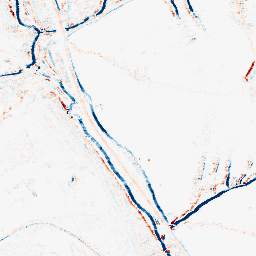
Category: morphological
Decomposition family: morphological_rect
Decomposition parameters: operation: average
width: 5
height: 3
Upsampling method: lanczos
Upsampling parameters: scale: 8
Upsampling scale: 8